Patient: sex M, age 24
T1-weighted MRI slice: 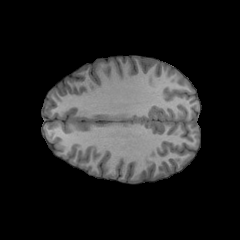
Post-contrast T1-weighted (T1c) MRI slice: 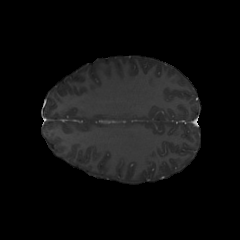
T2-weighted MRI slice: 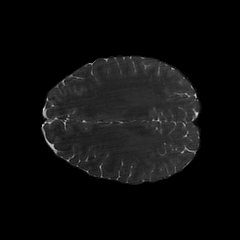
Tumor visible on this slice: no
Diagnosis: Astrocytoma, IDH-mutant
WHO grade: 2